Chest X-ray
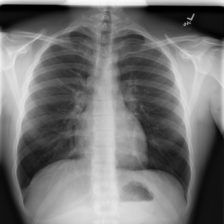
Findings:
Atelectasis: negative
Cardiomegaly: negative
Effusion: negative
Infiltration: negative
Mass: negative
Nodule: negative
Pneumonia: negative
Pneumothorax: negative
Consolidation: negative
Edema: negative
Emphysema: negative
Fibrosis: negative
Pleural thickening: negative
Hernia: negative